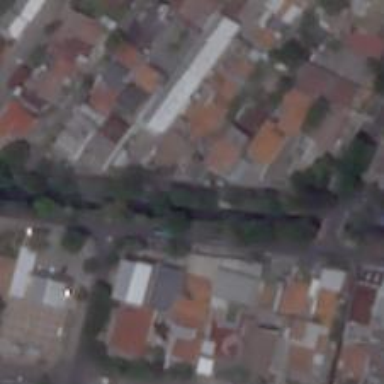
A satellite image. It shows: Residential road.